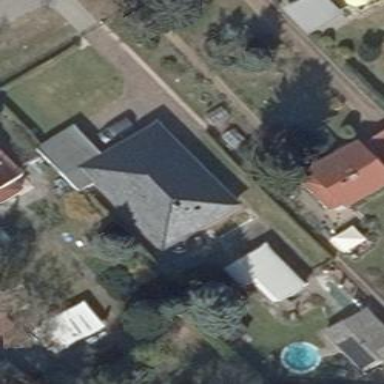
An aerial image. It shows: Detached building with hipped roof.